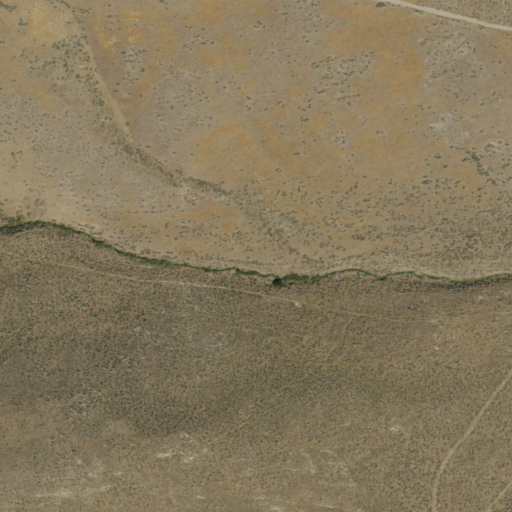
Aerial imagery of valley in Nevada named Polkinghorne Canyon containing shrub and grassland